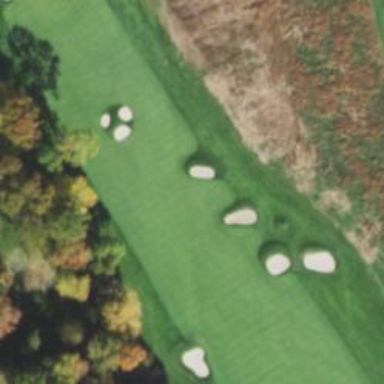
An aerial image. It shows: Golf fairway in the image.